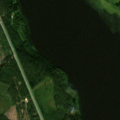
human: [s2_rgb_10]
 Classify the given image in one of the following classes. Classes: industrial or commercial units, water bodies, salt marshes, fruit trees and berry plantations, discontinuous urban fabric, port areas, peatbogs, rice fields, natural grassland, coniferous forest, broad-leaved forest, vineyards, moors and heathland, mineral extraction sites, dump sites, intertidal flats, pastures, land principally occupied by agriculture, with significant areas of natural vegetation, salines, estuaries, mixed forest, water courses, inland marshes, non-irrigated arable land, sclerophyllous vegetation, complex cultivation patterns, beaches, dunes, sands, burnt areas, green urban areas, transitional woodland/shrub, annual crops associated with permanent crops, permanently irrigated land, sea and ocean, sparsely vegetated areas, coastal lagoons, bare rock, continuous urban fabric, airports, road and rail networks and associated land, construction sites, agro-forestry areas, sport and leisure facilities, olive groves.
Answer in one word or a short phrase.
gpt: non-irrigated arable land, coniferous forest, transitional woodland/shrub, water bodies